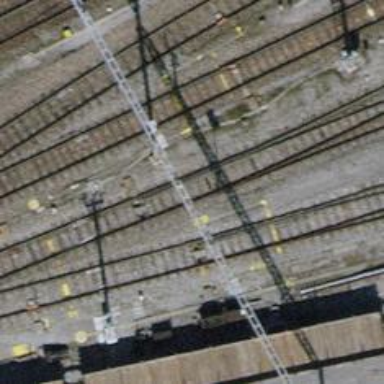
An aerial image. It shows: Railway switch.